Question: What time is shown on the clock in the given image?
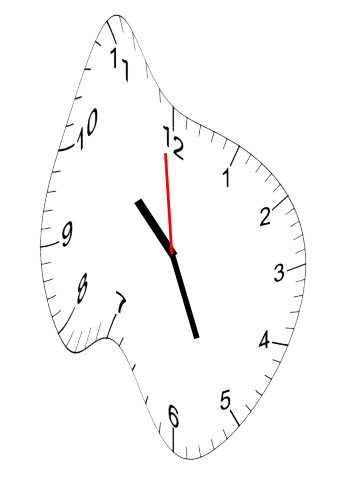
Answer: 10:25:59